Field crop: tomato
Growth stage: 1
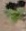
Species: solanum